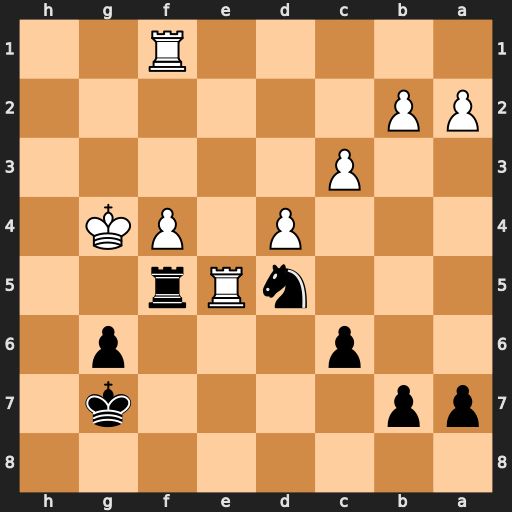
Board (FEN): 8/pp4k1/2p3p1/3nRr2/3P1PK1/2P5/PP6/5R2
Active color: b
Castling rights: -
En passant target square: -
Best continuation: Rxe5 dxe5 Ne3+ Kf3 Nxf1